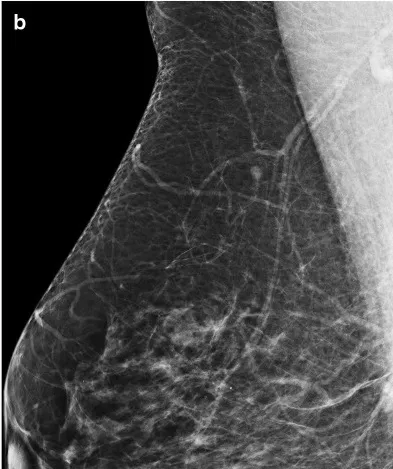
A millimetric density was observed in the upper quadrant of the right breast in annual serial mammograms. B; Minor difference in size and density.
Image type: radiology (x_ray)